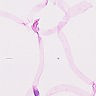
Metastatic tissue present: no